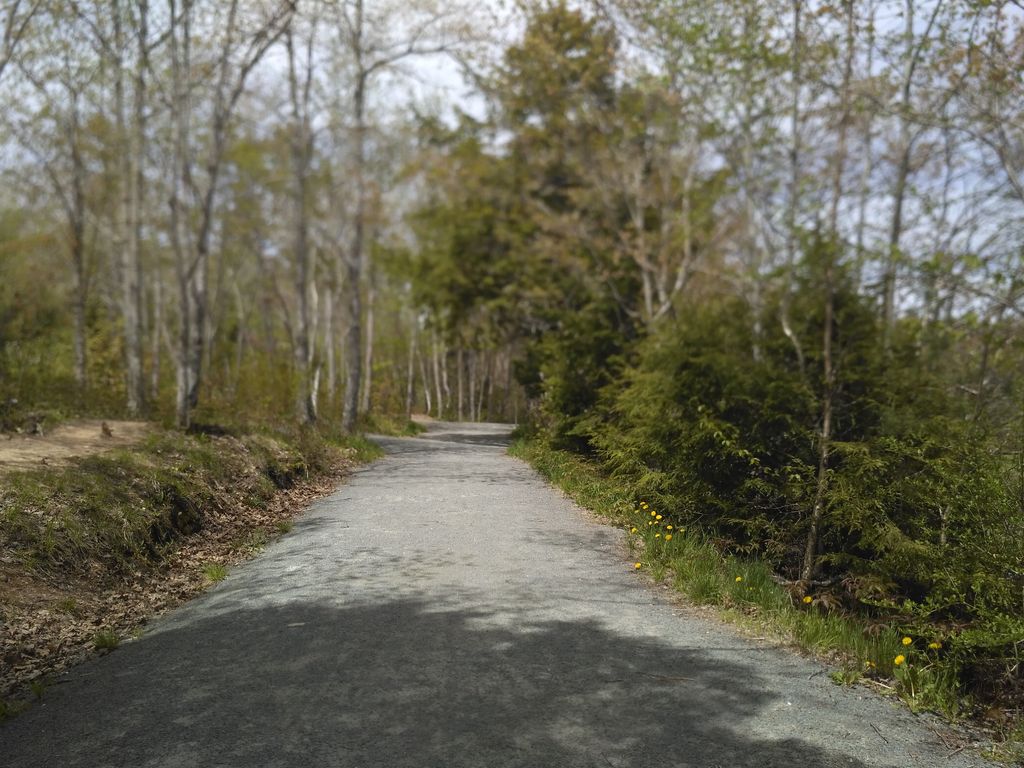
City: halifax